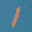
Label: 1